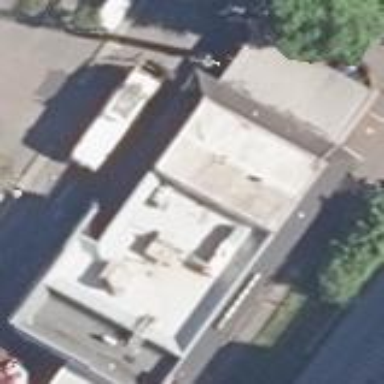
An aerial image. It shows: Fast food restaurant located in building.